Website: home-depot
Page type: account-dashboard
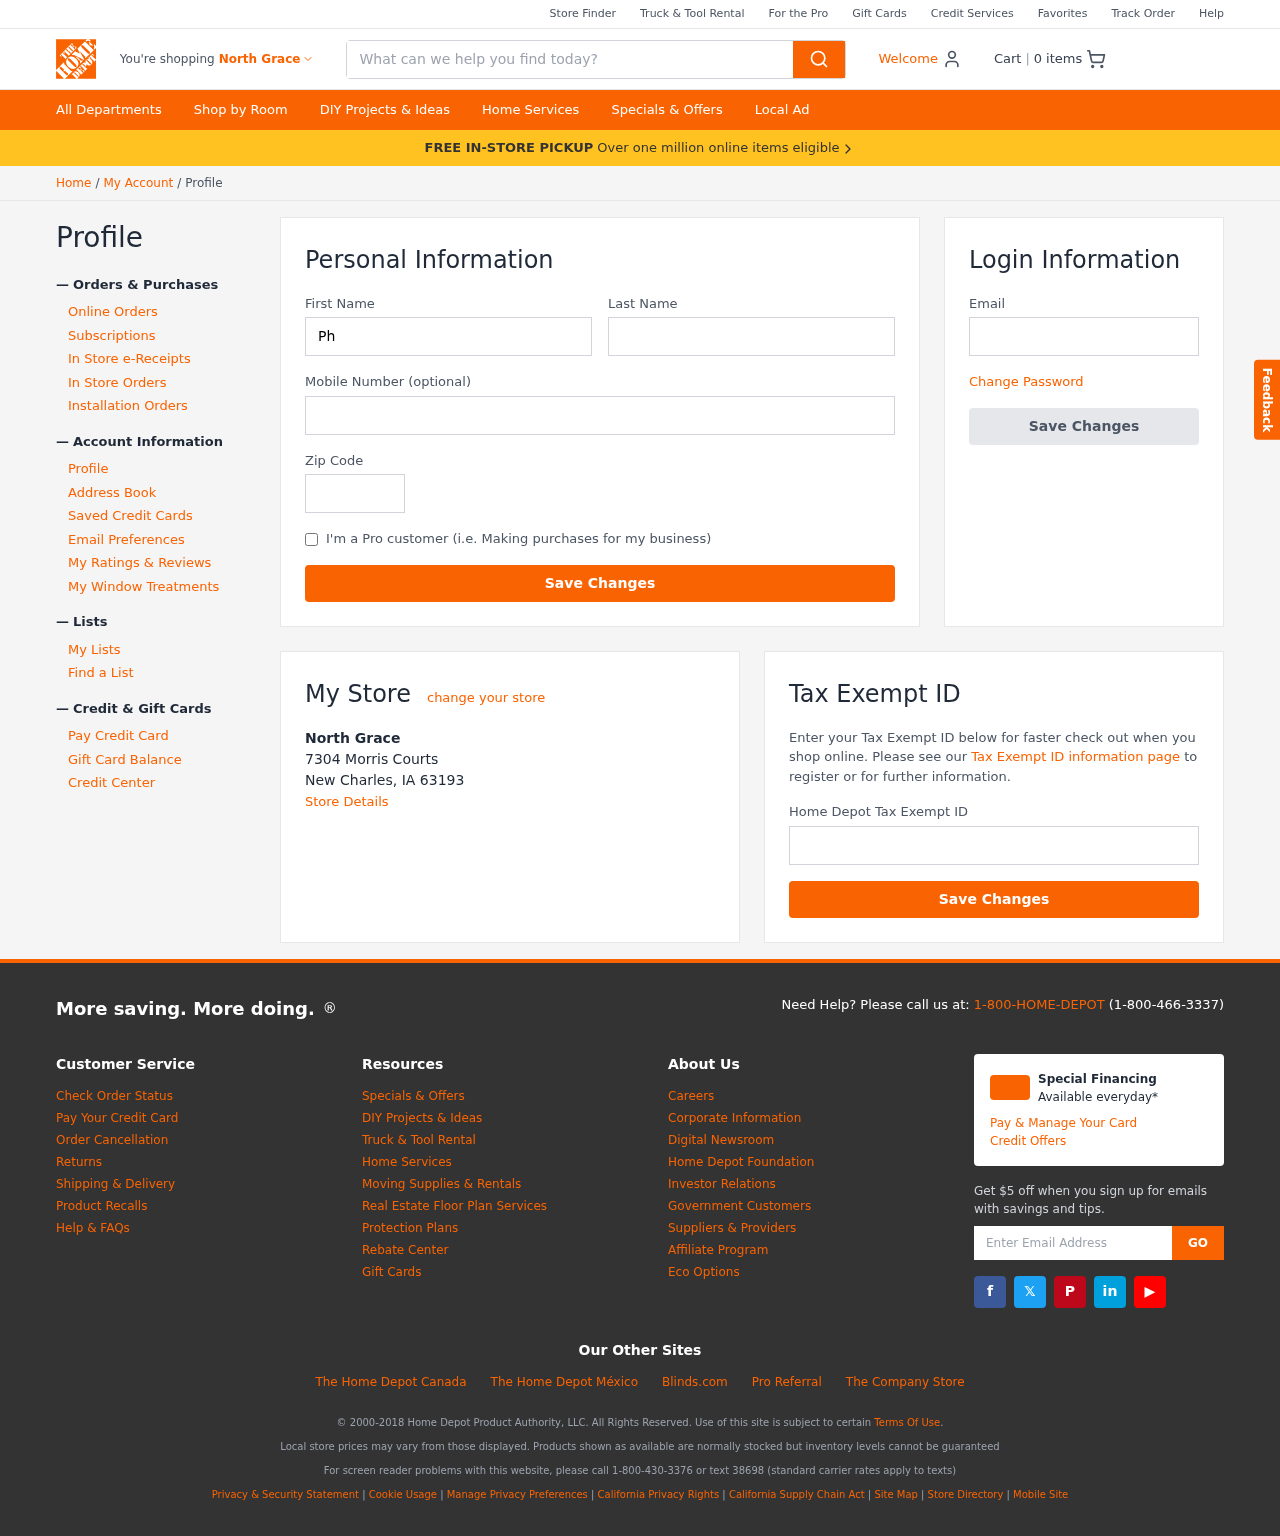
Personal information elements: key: PII_CITY
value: North Grace
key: PII_EMAIL
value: phillip.mcdaniel@yahoo.com
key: PII_FIRSTNAME
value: Phillip
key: PII_LASTNAME
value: Mcdaniel
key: PII_LOCATION1_CITY_STATE_ZIP
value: New Charles, IA 63193
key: PII_LOCATION1_NAME
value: North Grace
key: PII_LOCATION1_STREET
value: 7304 Morris Courts
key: PII_PHONE
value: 8892649763
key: PII_POSTCODE
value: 15478
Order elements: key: ORDER_NUM_ITEMS
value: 0
Search elements: key: HEADER_SEARCH
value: What can we help you find today?